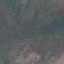
Land use / land cover: HerbaceousVegetation